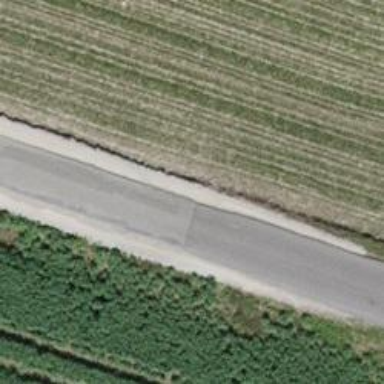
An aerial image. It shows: Unclassified road with asphalt surface.